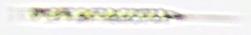
Label: Rhizosolenia